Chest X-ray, PA view. Patient: 57 years old, sex M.
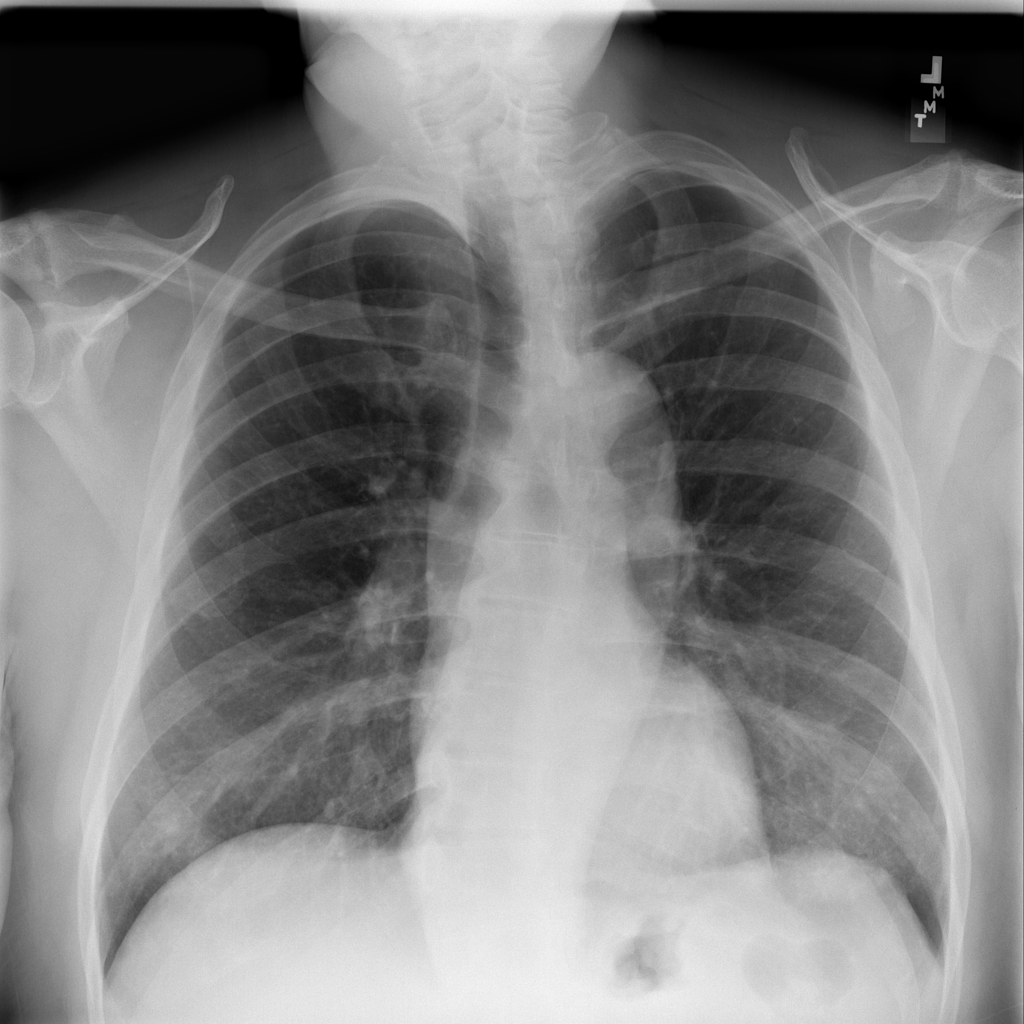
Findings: No Finding